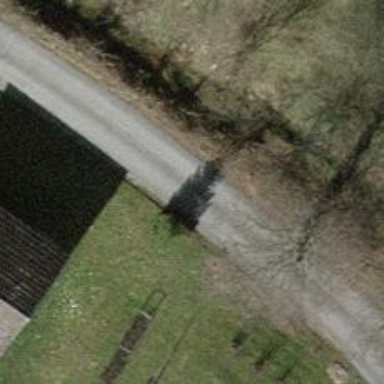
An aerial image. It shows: Unclassified paved road.